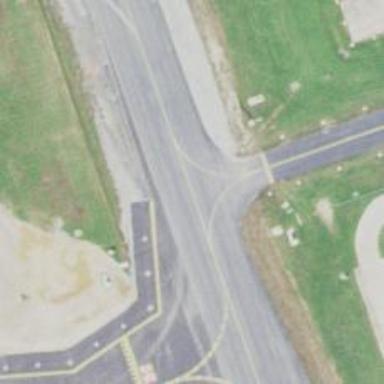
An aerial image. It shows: View of taxiway at the airport.